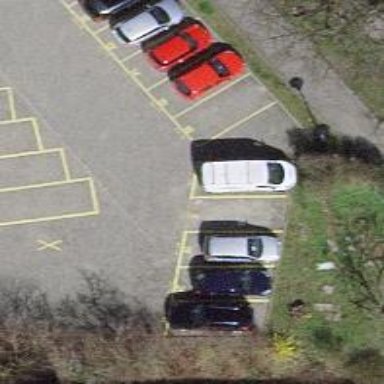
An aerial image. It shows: Road serving as parking aisle.